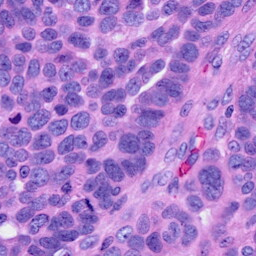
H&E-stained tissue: Ovarian